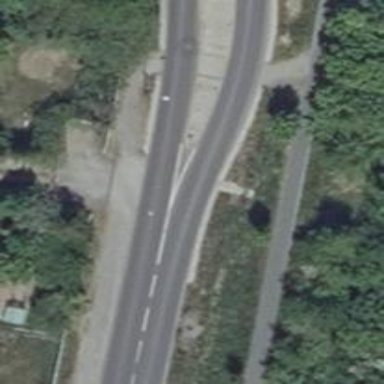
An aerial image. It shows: Asphalt road classified as primary highway.